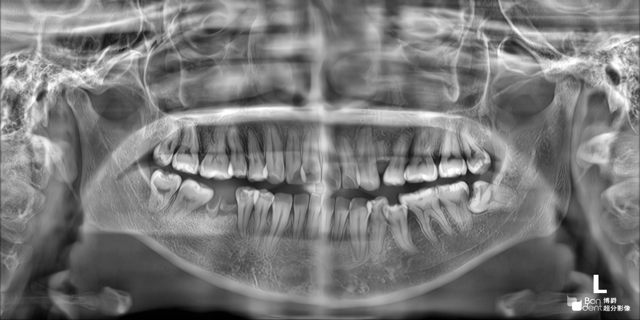
adult